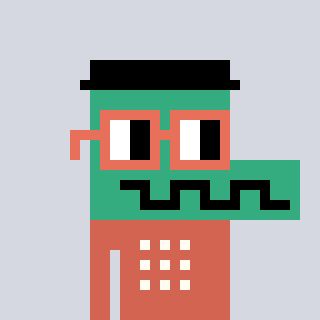
a pixel art character with square orange glasses, a crocodile-shaped head and a peachy-colored body on a cool background